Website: home-depot
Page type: payment
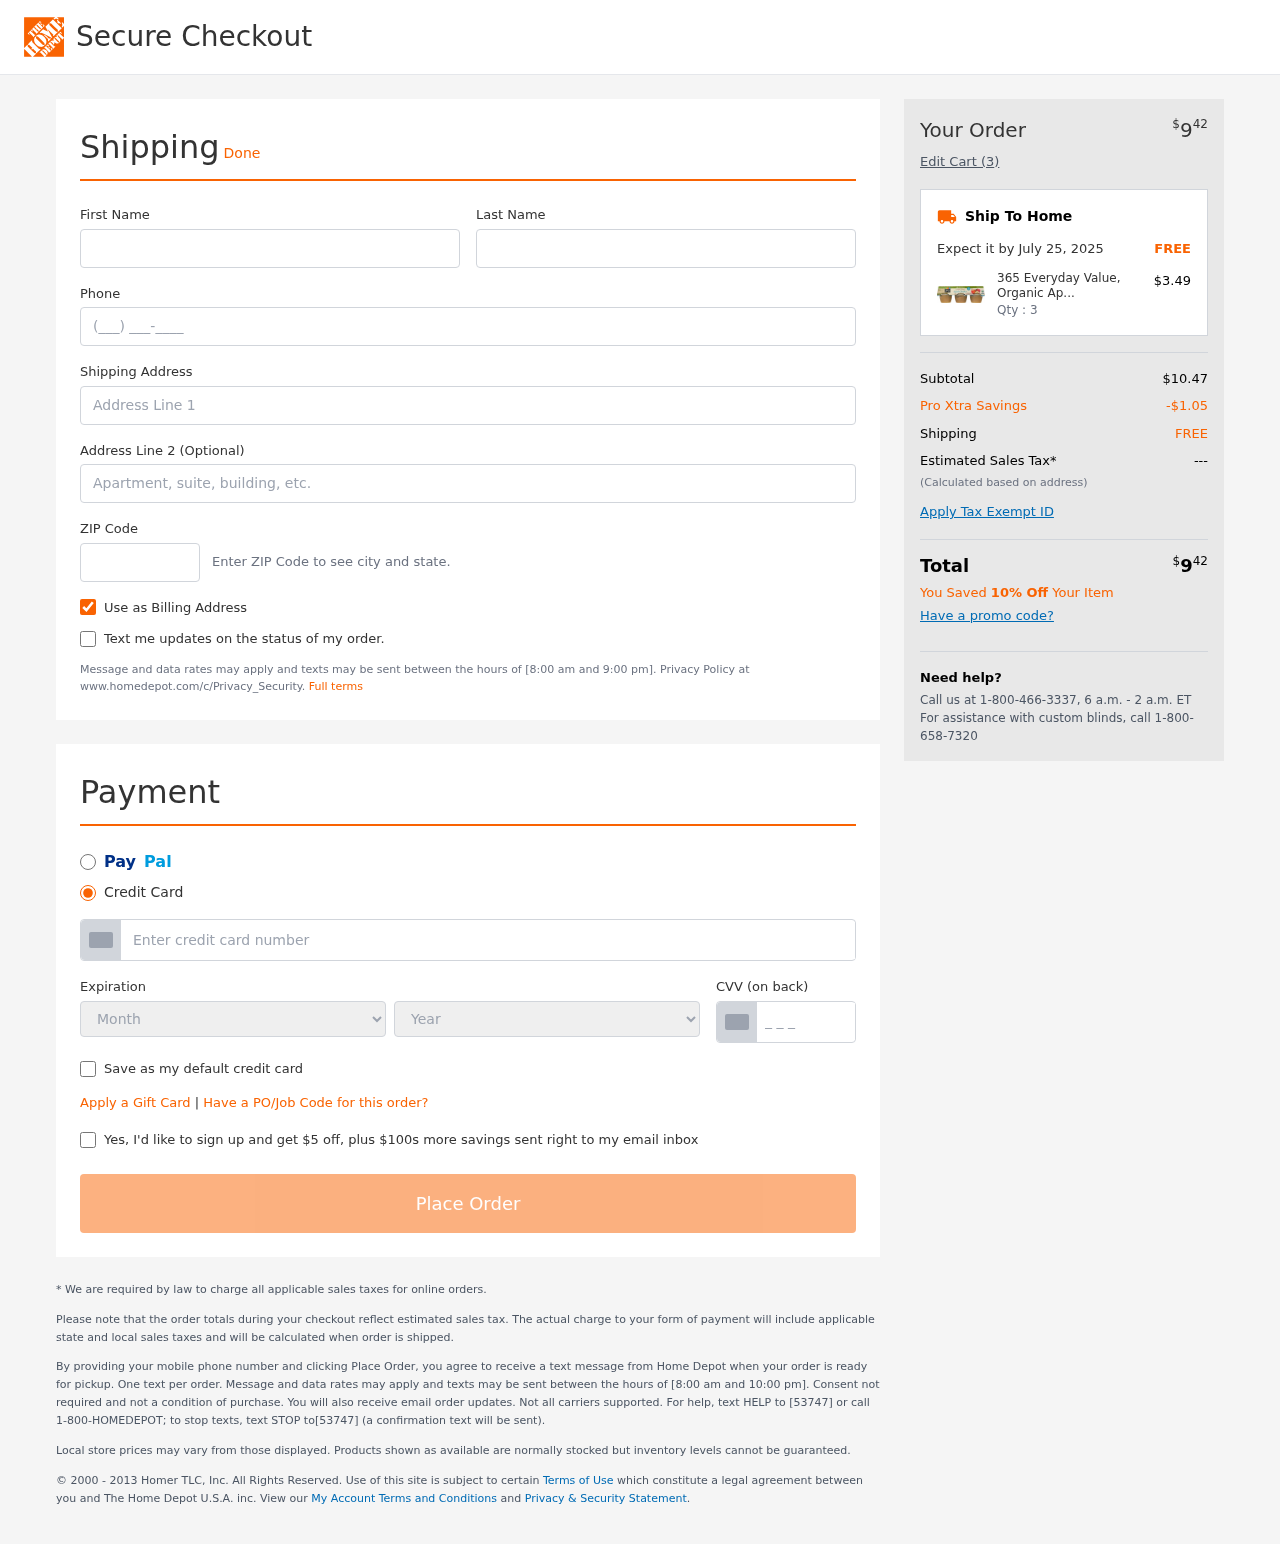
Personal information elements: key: PII_CARD_CVV
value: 585
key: PII_CARD_EXPIRY_MONTH
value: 05
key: PII_CARD_EXPIRY_YEAR
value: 29
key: PII_CARD_NUMBER
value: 6541 0534 0655 7035
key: PII_FIRSTNAME
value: Rachel
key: PII_LASTNAME
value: Hernandez
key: PII_PHONE
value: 5766390418
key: PII_POSTCODE
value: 97044
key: PII_STREET
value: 481 Everett Brook
Product elements: key: PRODUCT1_NAME
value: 365 Everyday Value, Organic Apple Sauce, Unsweetened (6 - 4 oz bowls), 24 oz
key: PRODUCT1_PRICE
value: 3.49
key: PRODUCT1_QUANTITY
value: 3
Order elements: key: ORDER_TOTAL
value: $942
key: ORDER_NUM_ITEMS
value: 3
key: ORDER_DELIVERY_DATE
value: July 25, 2025
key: ORDER_SUBTOTAL
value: $10.47
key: ORDER_DISCOUNT
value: -$1.05
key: ORDER_SHIPPING_COST
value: FREE